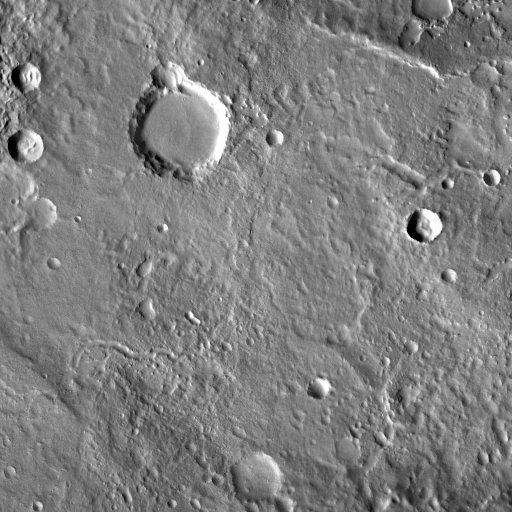
Crater classes present: Background, Other, Buried, Secondary